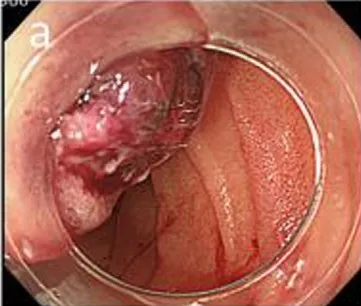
Upper gastrointestinal endoscopy (UGE) and abdominal computed tomography (CT) scan. . (a) UGE revealed the beating hematoma on the anal side of the major papilla.
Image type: endoscopy (gi_endoscopy)